Question: Before asking here, I googled and search here a lot, find a usefull content, but I could not solve my problem.
I'm studing the use of Spring MVC and Hibernate Validator with i18n support. My problem is related when the form needs to be validated, below is the code I generated.
Bean User
'''
@Entity(name="users")
public class User implements Serializable {
private static final long serialVersionUID = 1L;
@Id
@GeneratedValue( strategy = GenerationType.IDENTITY)
private Long id;
@NotEmpty
private String firstName;
private String lastName;
}
'''
UserController
'''
@Secured("ROLE_USER")
@RequestMapping(value = "/save", method = RequestMethod.POST)
public String doSave(@ModelAttribute("formUsuario") @Valid br.com.rodrigoferra.domain.User user, BindingResult results, Model model) {
UserValidator userValidator = new UserValidator();
userValidator.validate(user, results);
if(results.hasErrors()) {
return "users/edit";
}
user = userService.create(user);
return "redirect:/users/";
}
'''
UserValidator
'''
public class UserValidator implements Validator {
@Autowired private MessageSource messageSource;
protected static Logger logger = Logger.getLogger("controller");
public boolean supports(Class<?> clazz) {
return User.class.equals(clazz);
}
public void validate(Object target, Errors errors) {
logger.info("Entrou em validate");
User user = (User) target;
if (user.getFirstName() == null) {
errors.rejectValue("firstName", "NotEmpty.user.firstName");
}
ValidationUtils.rejectIfEmptyOrWhitespace(errors, "firstName", "NotEmpty.user.firstName");
}
}
'''
The location where messages.properties is located:

Finally, the applicationContext.xml
'''
<bean id="messageSource" class="org.springframework.context.support.ReloadableResourceBundleMessageSource">
<property name="basenames" value="classpath:/resources/i18n/messages, classpath:/resources/i18n/errors" />
<property name="defaultEncoding" value="UTF-8" />
</bean>
<bean name="validator" class="org.springframework.validation.beanvalidation.LocalValidatorFactoryBean">
<property name="validationMessageSource">
<ref bean="messageSource" />
</property>
</bean>
<bean id="localeResolver" class="org.springframework.web.servlet.i18n.FixedLocaleResolver">
<property name="defaultLocale" value="pt_BR" />
</bean>
'''
The error reported when the method is executed:
'''
GRAVE: Servlet.service() for servlet [spring] in context with path [/simpla-spring-version] threw exception [Request processing failed; nested exception is org.apache.tiles.request.render.CannotRenderException: ServletException including path '/WEB-INF/layouts/simpleLayout.jsp'.] with root cause
org.springframework.context.NoSuchMessageException: No message found under code 'NotEmpty.user.firstName' for locale 'pt_BR'.
'''
messages_pt_BR.properties, same to messages.properties:
'''
NotEmpty.user.firstName = Name is required!
'''
Well, I'm getting crazy with it, already changed the location, tryed a lot of samples founded over the web and spring forum... I appreciate any help.
Sorry for my bad english.
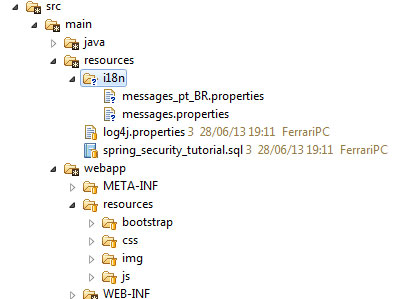
Answer: The path to your messages file is wrong, the content of the resources directory is directly added to the classpath (just like the java directory). More information can be found on the <URL> website
So instead of 'classpath:/resources/i18n/messages' use 'classpath:/i18n/messages' and the same goed for the errors file ofcourse.